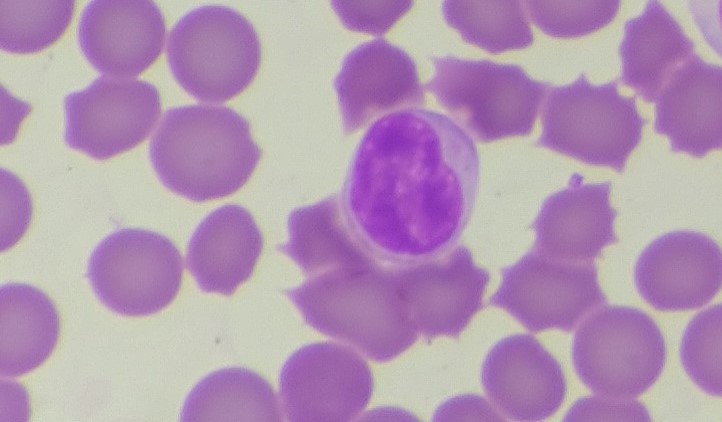
White blood cell type: Lymphocyte